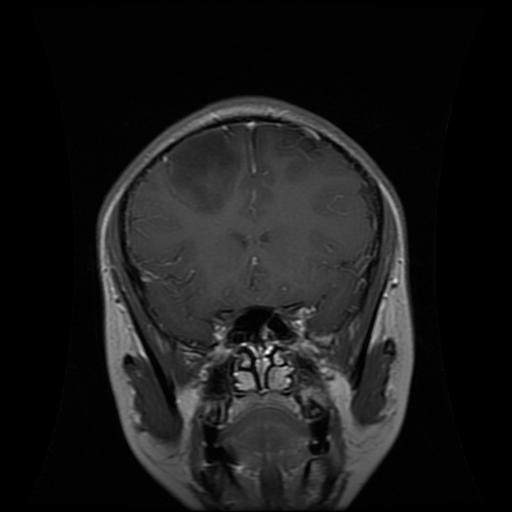
Label: glioma